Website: lowes
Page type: review-order
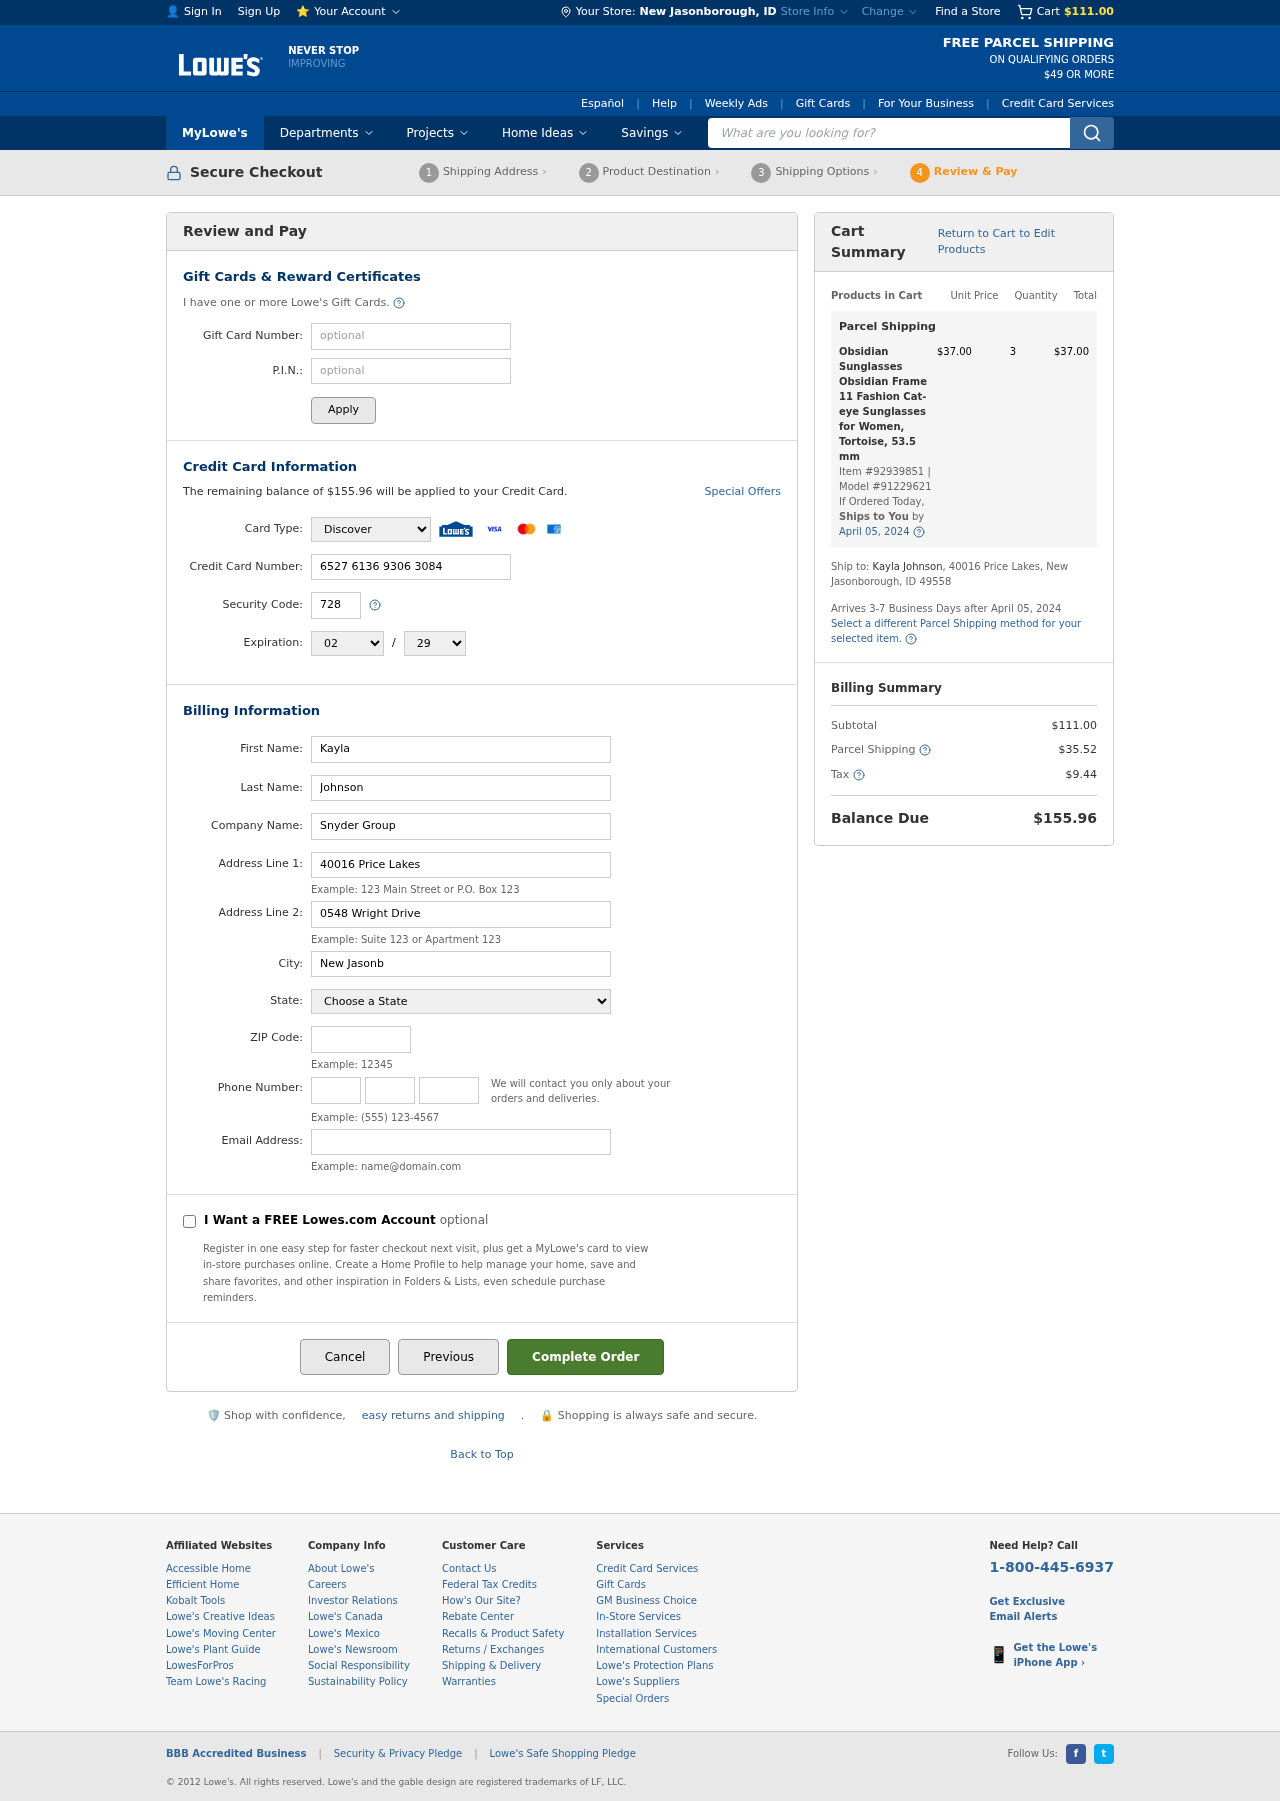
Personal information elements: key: PII_CARD_CVV
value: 728
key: PII_CARD_EXPIRY_MONTH
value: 02
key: PII_CARD_EXPIRY_YEAR
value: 29
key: PII_CARD_NUMBER
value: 6527 6136 9306 3084
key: PII_CARD_TYPE
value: Discover
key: PII_CITY
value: New Jasonborough
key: PII_CITY_STATE
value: New Jasonborough, ID
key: PII_COMPANY
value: Snyder Group
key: PII_EMAIL
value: kaylajohnson@hotmail.com
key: PII_FIRSTNAME
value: Kayla
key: PII_LASTNAME
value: Johnson
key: PII_PHONE_AREA
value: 396
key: PII_PHONE_PREFIX
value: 300
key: PII_PHONE_SUFFIX
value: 7224
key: PII_POSTCODE
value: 49558
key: PII_STATE
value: Idaho
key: PII_STREET
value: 40016 Price Lakes
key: PII_STREET2
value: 40016 Price Lakes
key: PII_STREET2
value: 0548 Wright Drive
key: PII_FULLNAME2
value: Kayla Johnson
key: PII_CITY_STATE_ZIP2
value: New Jasonborough, ID 49558
Product elements: key: PRODUCT1_NAME
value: Obsidian Sunglasses Obsidian Frame 11 Fashion Cat-eye Sunglasses for Women, Tortoise, 53.5 mm
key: PRODUCT1_PRICE
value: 37
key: PRODUCT1_QUANTITY
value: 3
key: PRODUCT1_ITEM_NUMBER
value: Item #92939851
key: PRODUCT1_MODEL_NUMBER
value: Model #91229621
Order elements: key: ORDER_SUBTOTAL
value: $111.00
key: ORDER_BALANCE_DUE
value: $155.96
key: ORDER_SHIPPING_DATE
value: April 05, 2024
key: ORDER_ITEM_TOTAL
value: $37.00
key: ORDER_SHIPPING_DATE2
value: April 05, 2024
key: ORDER_SHIPPING_COST
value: $35.52
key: ORDER_TAX
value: $9.44
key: ORDER_TOTAL
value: $155.96
Search elements: key: HEADER_SEARCH
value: What are you looking for?